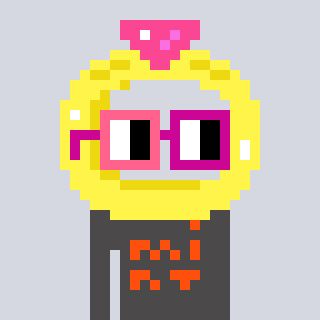
a pixel art character with square pink and red glasses, a ring-shaped head and a grayscale-colored body on a cool background